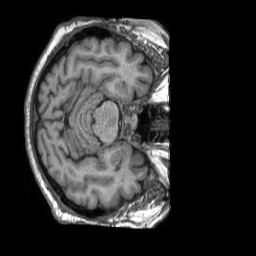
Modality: T1w
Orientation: axial
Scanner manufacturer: philips
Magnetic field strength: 1.5 T
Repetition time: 0.00714 s
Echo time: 0.003248 s